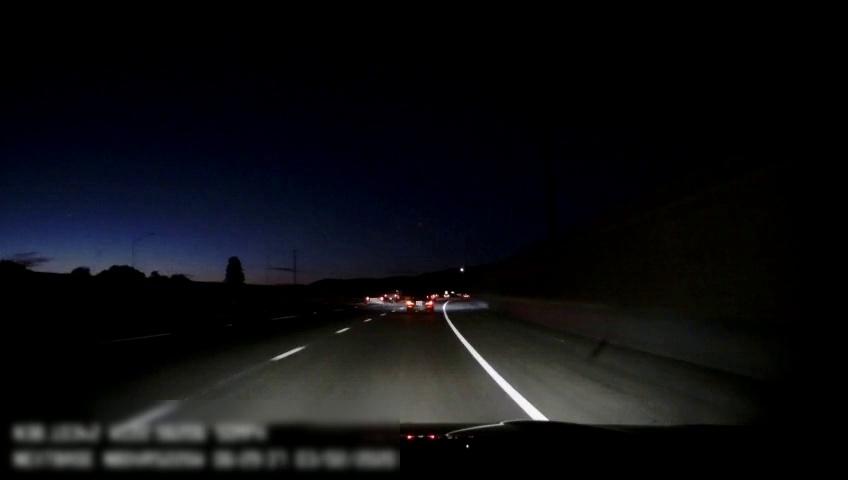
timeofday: Night
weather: Other
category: Drivable Space
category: Vehicles | Car
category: Vehicles | Car
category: Vehicles | Car
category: Lanes | Current Lane
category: Lanes | Alternate Lane
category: Lanes | Alternate Lane